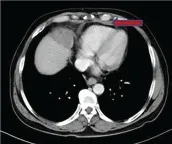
Imaging performance. (G-I) In April 2022, Chest CT showed that the size of the anterior mediastinal hypodense foci was similar to that before. CT of abdominopelvic cavity showed multiple posterior peritoneal and perihepatic occupations with increased lesion extent compared to previous CT, and some of the lesions were new. Suspicious new nodules in segment VI of the liver, and efficacy evaluation of PD.
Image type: radiology (ct)